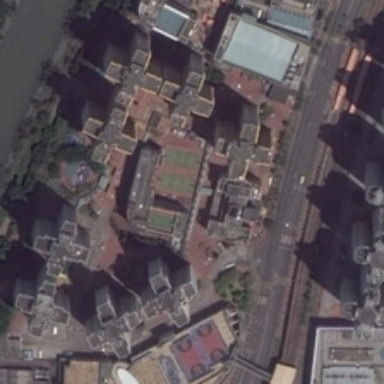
Many buildings are in a school near a road .